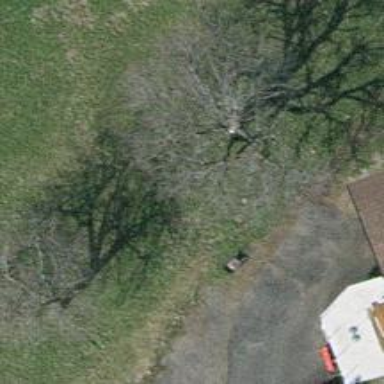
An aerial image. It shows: Beautiful tree in nature.